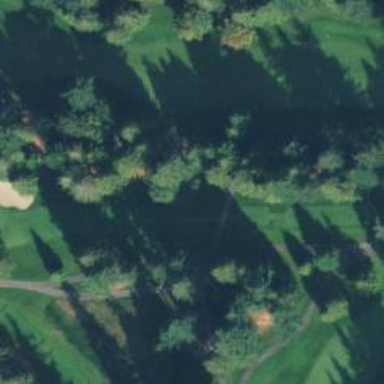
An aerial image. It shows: Path designated for golf carts.